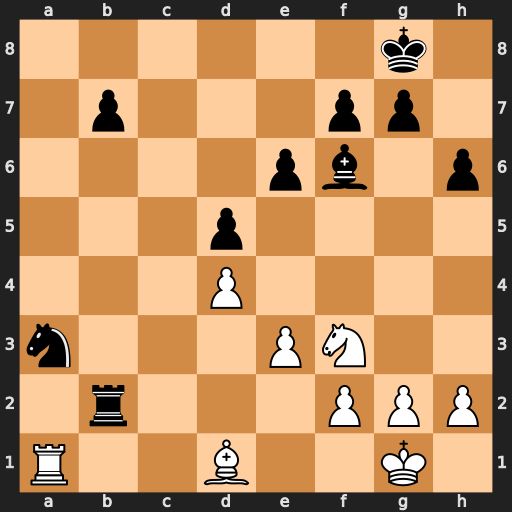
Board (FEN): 6k1/1p3pp1/4pb1p/3p4/3P4/n3PN2/1r3PPP/R2B2K1
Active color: w
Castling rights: -
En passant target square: -
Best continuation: Rxa3 Rb1 Rd3